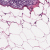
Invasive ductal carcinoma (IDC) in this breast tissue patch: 0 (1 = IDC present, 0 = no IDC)